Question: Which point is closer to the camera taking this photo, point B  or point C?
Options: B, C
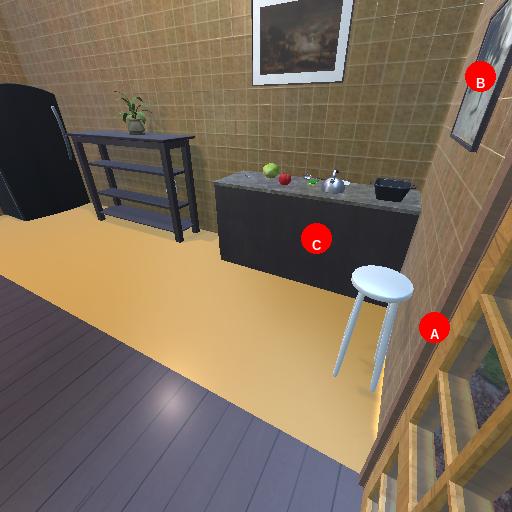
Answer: B